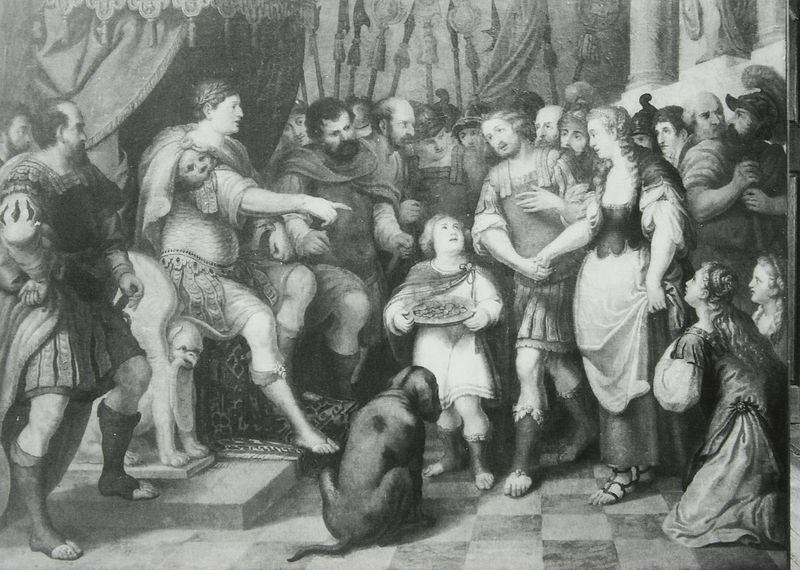
Titel: Großmut des Scipio
Künstler: Johann Matthias Kager
Standort: Augsburg
Institution: Städtische Kunstsammlungen
Schlagwörter: dunkel, fuß, gemälde, gruppe, hand, kopf, mann, umhang, weiß, frauen, menschen, finger, frau, frisur, grau, haar, hell, kleid, kleider, köpfe, männer, nase, raum, reden, rücken, schwarz, skizze, stuhl, szene, säule, säulen, zeichnung, zimmer, blick, gürtel, hund, hunde, schloss, tier, tuch, fest, leute, menge, muster, schachbrett, teppich, versammlung, bart, gesichter, hose, wand, arm, arme, augen, falten, geschichte, gesicht, historie, kleidung, mensch, schale, schädel, sockel, stehen, teller, vollbart, hände, innenraum, vorhang, boden, auge, figur, gewand, haare, kutte, mantel, stoff, stoffe, tücher, gewänder, kind, paar, personen, person, kinder, beine, schwanz, schürze, bein, füße, sitz, schuhe, studie, mauer, baby, saal, schemel, figuren, romantik, treppe, gefolge, kaiser, könig, soldaten, thron, essen, falte, glanz, metall, stufe, kordel, quaste, sandalen, bauch, platte, knie, zeigen, wände, antike, knabe, hinten, druck, radierung, stich, fliesen, schwarzweiß, uniform, waffen, soldat, menschenmasse, bleistift, helm, herrscher, schach, trohn, tron, fliese, kacheln, beten, entwurf, kranz, lorbeer, menschenmenge, armee, rüstung, rom, fleck, flecken, römer, werkzeug, flehen, krieger, knieen, audienz, historiengemälde, baldachin, lanzen, umhänge, plan, kutten, speer, speere, anbeten, anbetung, gabe, rute, bitten, quasten, ehrenkranz, römisch, mamor, caesar, vortrag, sper, mamorfliesen, lachend, imperator, feldheer, trhon, stoffs, toffe, cesar, vohang, riet, anliegen, häme, beinrock, lober